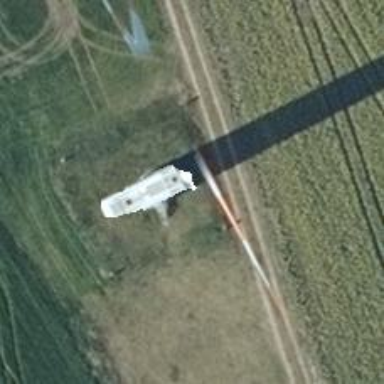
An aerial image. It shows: Wind turbine generator made by Vestas. The generator utilizes wind as its power source and belongs to the horizontal axis type.